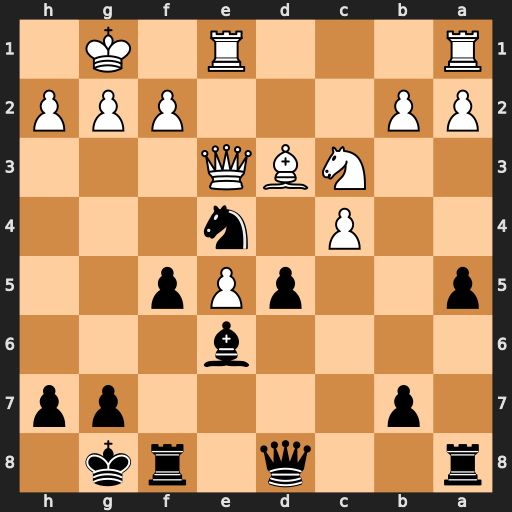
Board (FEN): r2q1rk1/1p4pp/4b3/p2pPp2/2P1n3/2NBQ3/PP3PPP/R3R1K1
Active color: b
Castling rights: -
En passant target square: -
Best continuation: d4 Qe2 dxc3